Aerial crown-view tile of a tropical tree (Barro Colorado Island, Panama), acquired 20241112:
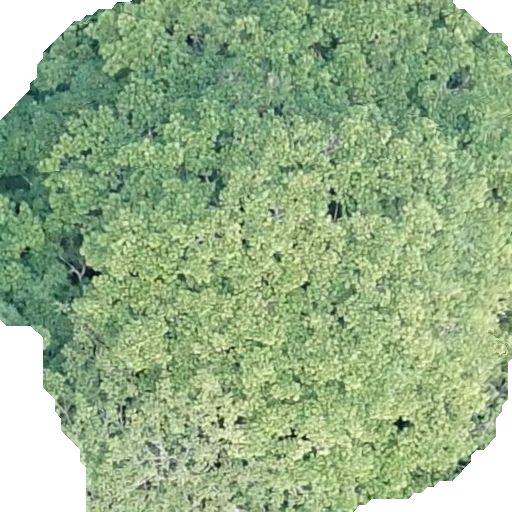
Species: Sterculia apetala
GBIF accepted scientific name: Sterculia apetala
Crown area: 422.29 m²